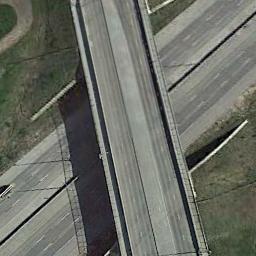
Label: overpass